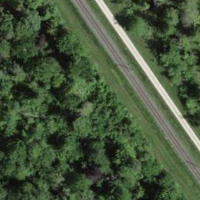
EUNIS habitat code: 41
Species observed at this site:
Ligdia adustata
Cephalanthera longifolia